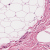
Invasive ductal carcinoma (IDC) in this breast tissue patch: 0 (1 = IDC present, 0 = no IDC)